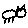
Label: cat